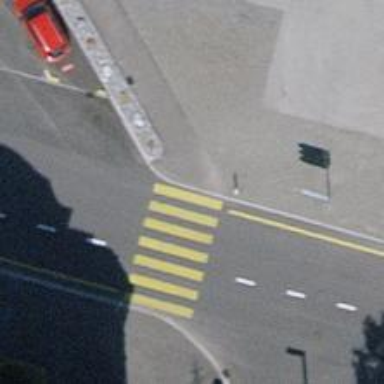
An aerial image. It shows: Marked crossing with zebra stripes on the road.